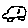
Label: car